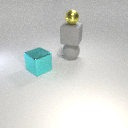
small yellow metal sphere above large gray rubber cube